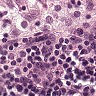
Metastatic tissue present: no